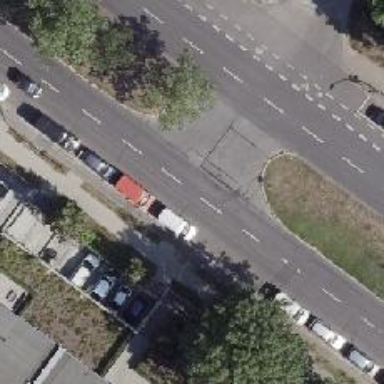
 with lane markings indicating parallel parking on the right side."